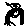
Label: line